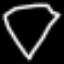
Label: diamond